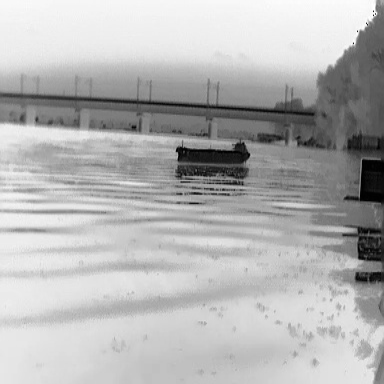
There is a liner in the infrared image.